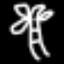
Label: palm tree